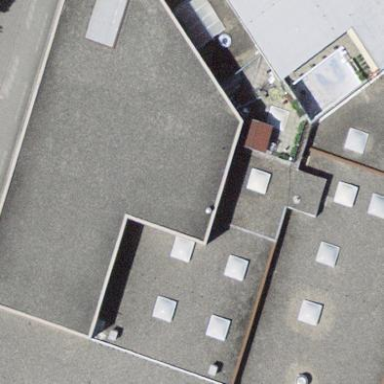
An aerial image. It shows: Industrial building.